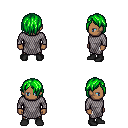
a pixel art fantasy rpg character, male body template, human, dark skin, chain mail, white pants, green bangs hairstyle, black shoes, four views (front, back, left, right), 2x2 character sprite sheet, small pixel art, hard edges, no anti-aliasing